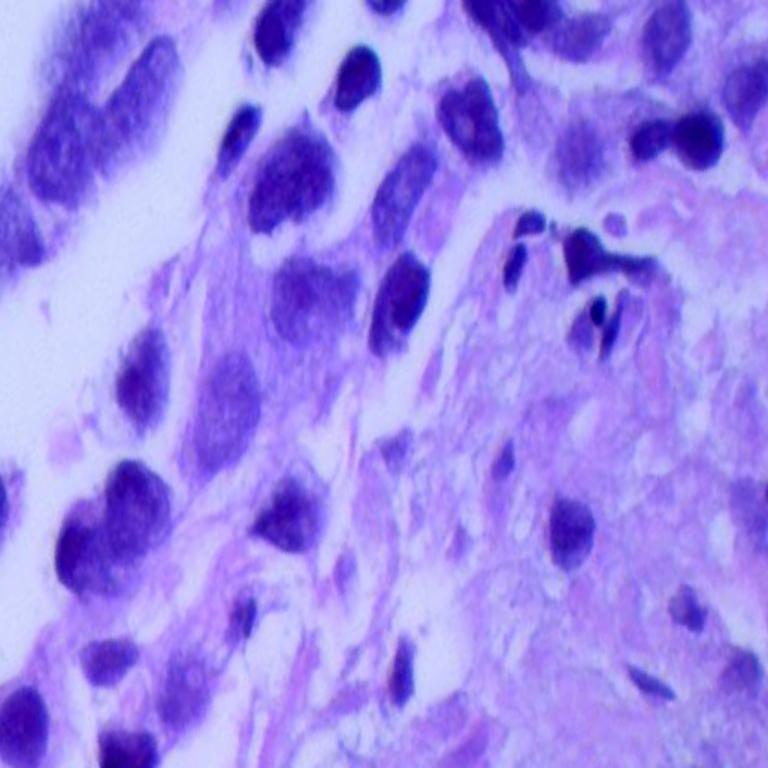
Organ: lung
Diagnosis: adenocarcinomas